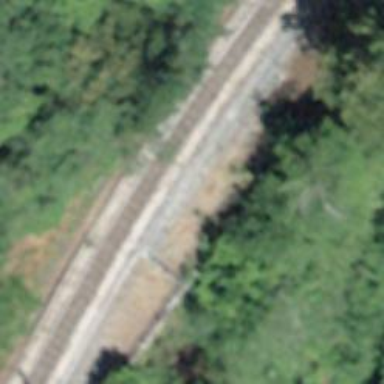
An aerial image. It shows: Narrow-gauge railway track electrified by contact line.